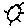
Label: sun